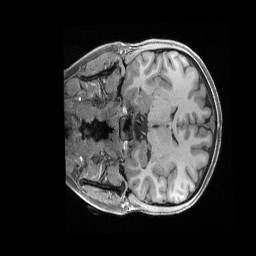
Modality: T1w
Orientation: coronal
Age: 21
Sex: male
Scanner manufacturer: siemens
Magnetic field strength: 3 T
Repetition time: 2.4 s
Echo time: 0.00228 s